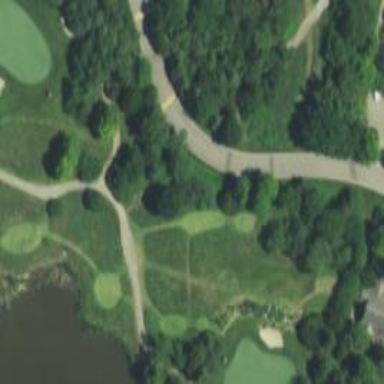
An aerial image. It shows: Pathway for golfing.